Interaction volume radius: 10 \u00c5
Interaction volume height: 35 \u00c5
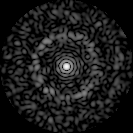
Disorder parameter: 0.8291